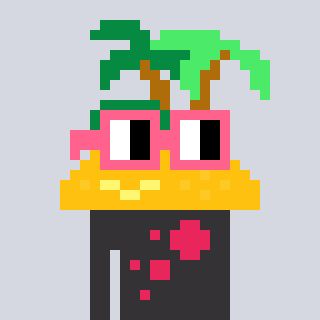
a pixel art character with square pink glasses, a island-shaped head and a grayscale-colored body on a cool background